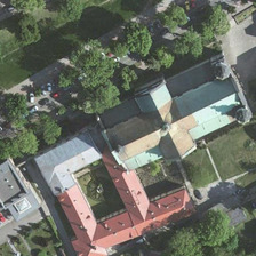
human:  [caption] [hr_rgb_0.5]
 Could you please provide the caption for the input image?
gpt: The red church and the turquoise church were adjacent to each other on the side of the tree

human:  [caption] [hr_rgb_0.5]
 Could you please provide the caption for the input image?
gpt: A red church and a Turkish church were close to each other, with trees on each side

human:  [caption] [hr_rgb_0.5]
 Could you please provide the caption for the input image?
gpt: A red church and a turquoise church are next to each other, with trees on both sides

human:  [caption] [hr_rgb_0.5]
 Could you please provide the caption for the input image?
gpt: The red church adjoins the blue cathedral.

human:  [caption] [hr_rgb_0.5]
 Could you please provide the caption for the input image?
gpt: A red church and a Turkish church were next to each other, with caddy trees on the side.